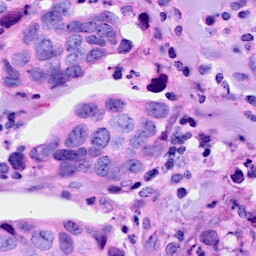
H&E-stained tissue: Breast